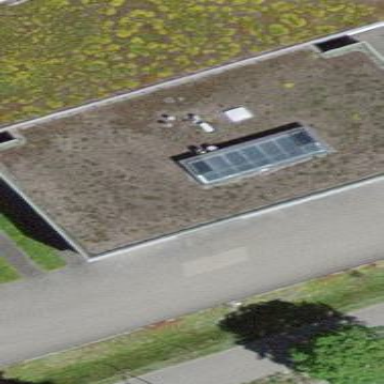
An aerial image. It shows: Building part with flat roof.